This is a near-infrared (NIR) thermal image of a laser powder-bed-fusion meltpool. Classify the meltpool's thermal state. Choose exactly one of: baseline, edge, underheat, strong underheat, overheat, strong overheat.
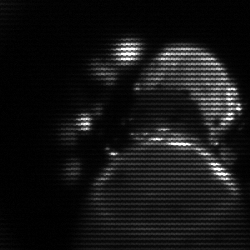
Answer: edge